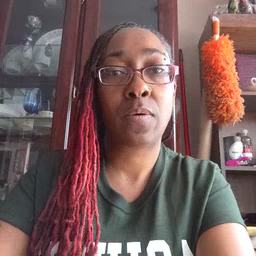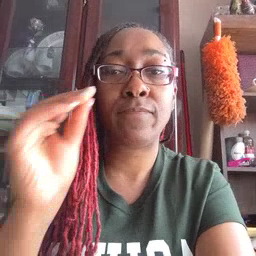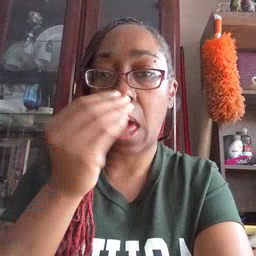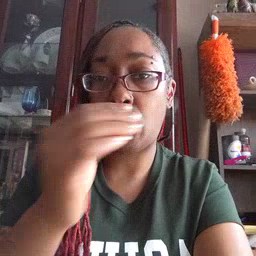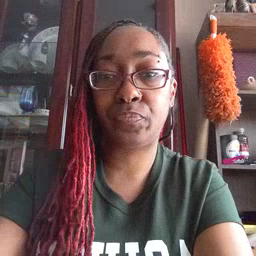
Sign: flower